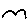
Label: bird